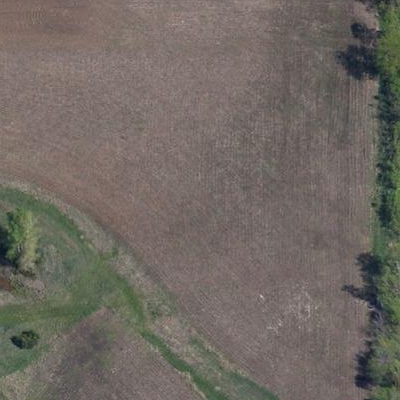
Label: bField